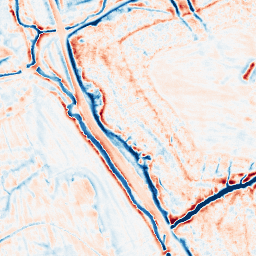
Category: edge_preserving
Decomposition family: bilateral
Decomposition parameters: d: 15
sigma_color: 100
sigma_space: 100
Upsampling method: lanczos
Upsampling parameters: scale: 2
Upsampling scale: 2